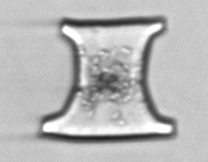
Label: Eucampia